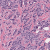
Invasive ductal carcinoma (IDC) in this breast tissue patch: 1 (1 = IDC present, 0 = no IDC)